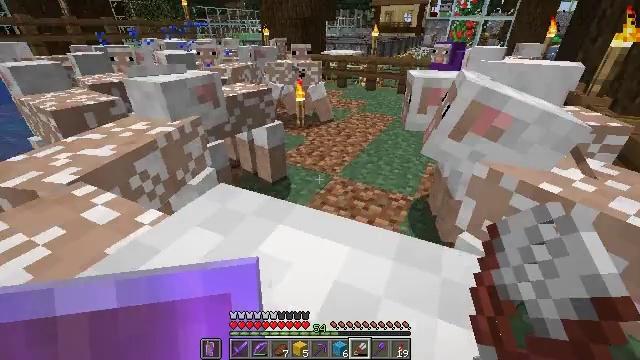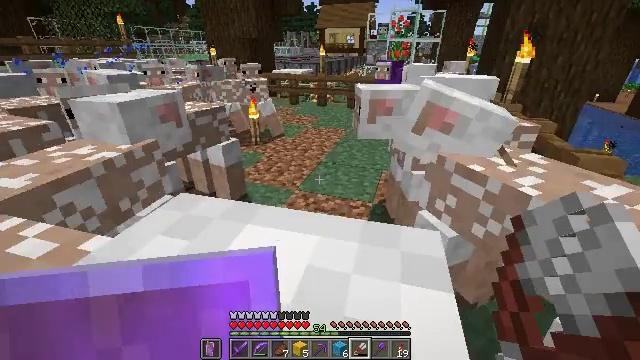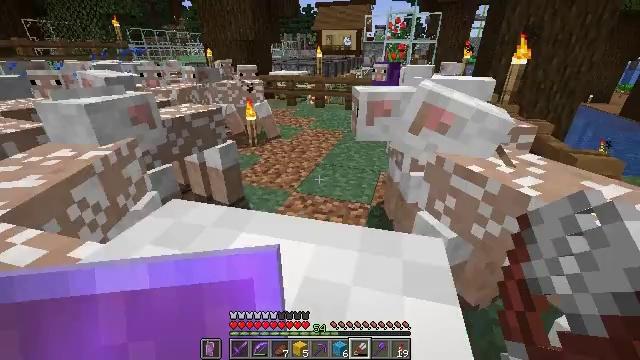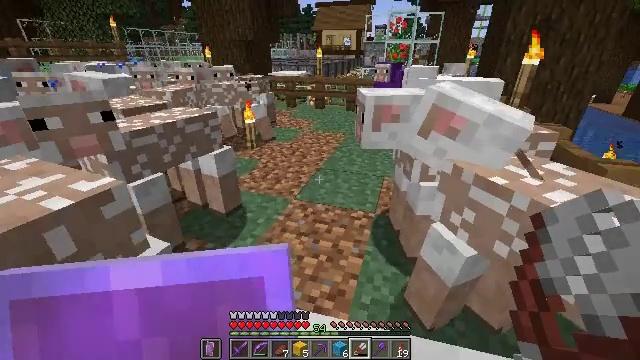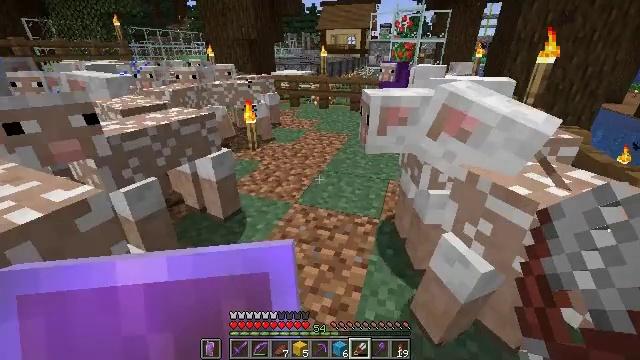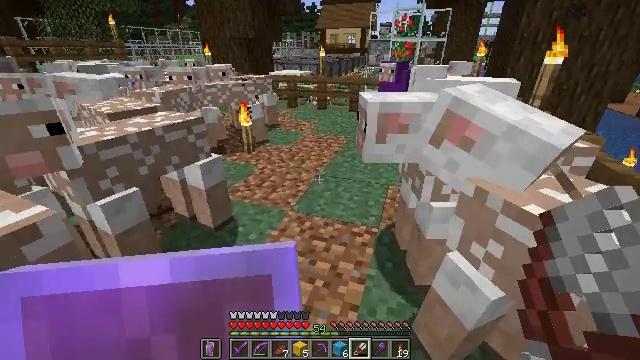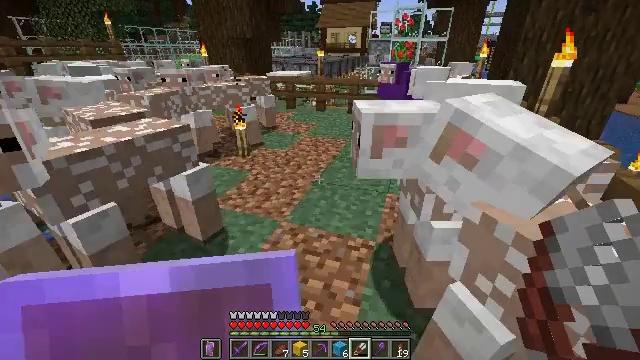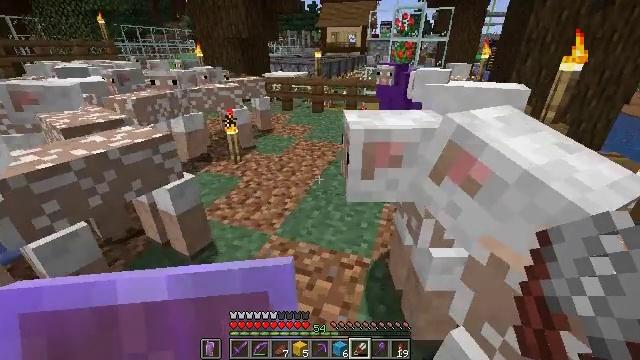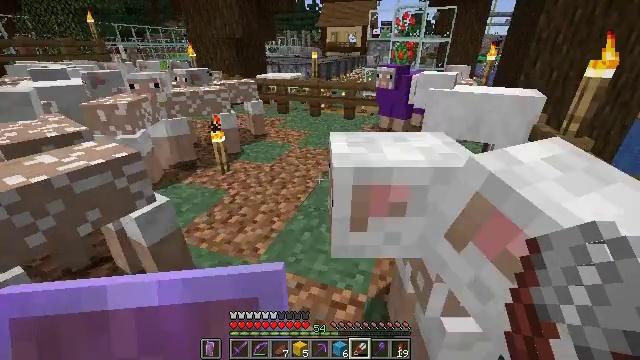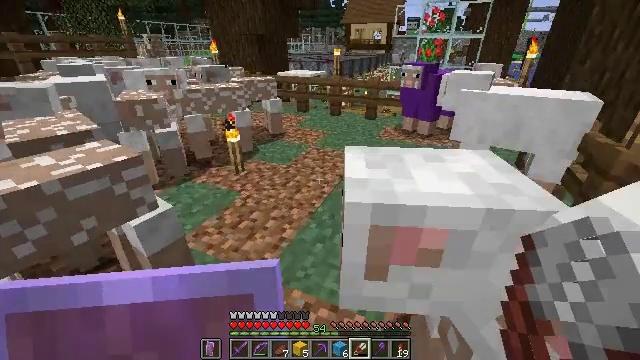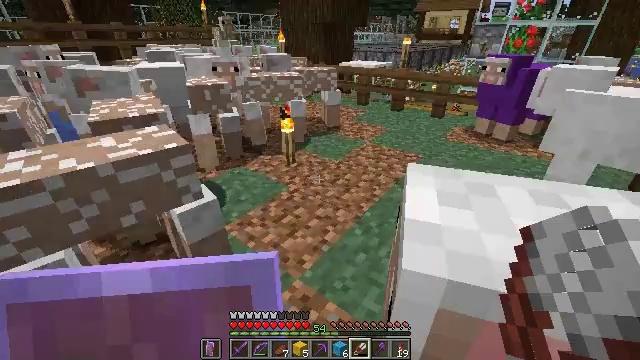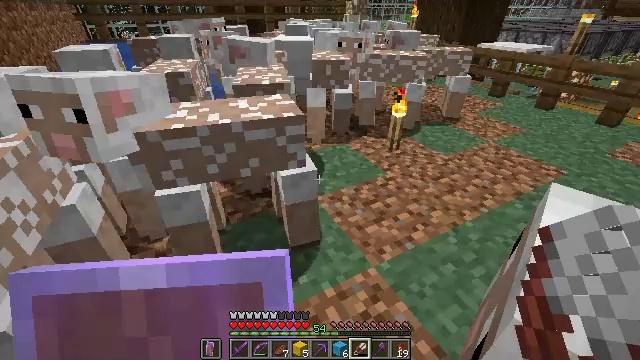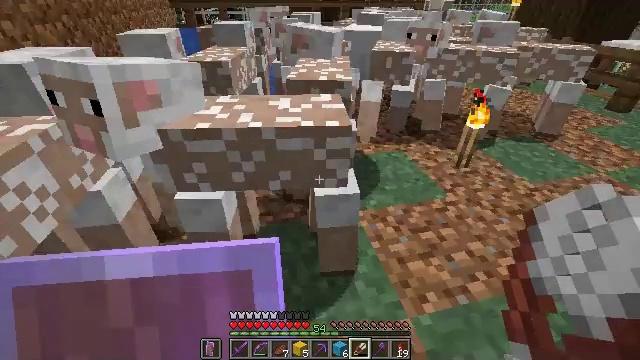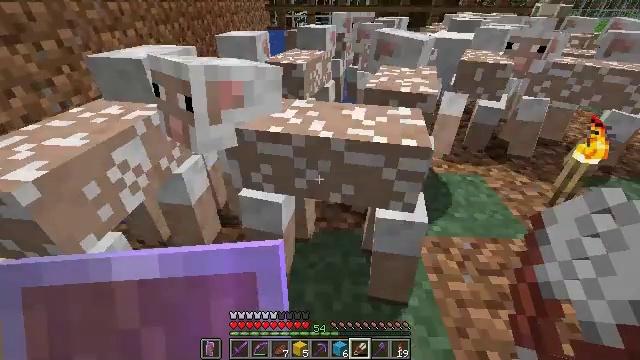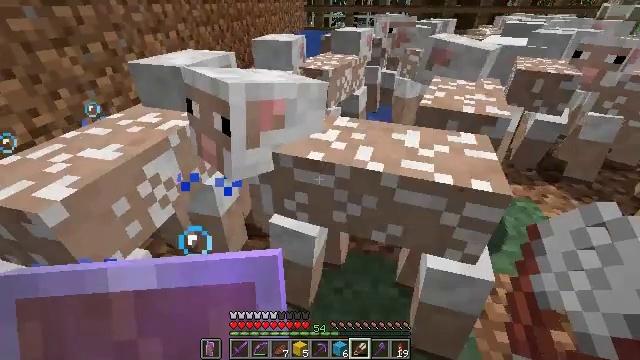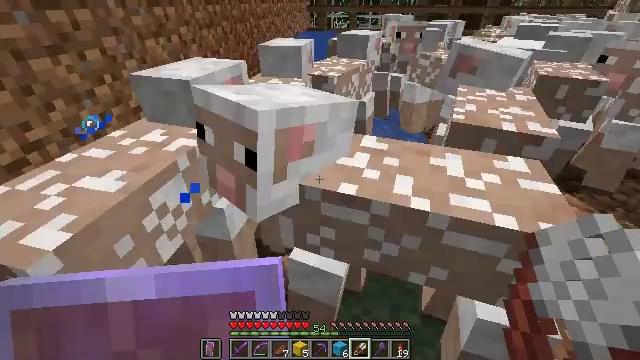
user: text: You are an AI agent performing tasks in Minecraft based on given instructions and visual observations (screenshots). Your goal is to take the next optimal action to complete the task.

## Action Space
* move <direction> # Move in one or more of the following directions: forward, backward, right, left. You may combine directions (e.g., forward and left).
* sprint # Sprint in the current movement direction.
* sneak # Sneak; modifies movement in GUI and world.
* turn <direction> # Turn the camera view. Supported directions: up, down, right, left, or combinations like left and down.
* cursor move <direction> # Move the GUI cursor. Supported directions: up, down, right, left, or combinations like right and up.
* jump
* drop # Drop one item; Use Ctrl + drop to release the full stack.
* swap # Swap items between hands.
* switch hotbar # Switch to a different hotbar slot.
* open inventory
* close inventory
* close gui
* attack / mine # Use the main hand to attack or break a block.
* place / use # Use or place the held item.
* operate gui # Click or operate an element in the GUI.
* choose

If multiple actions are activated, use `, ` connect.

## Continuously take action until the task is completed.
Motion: motion action
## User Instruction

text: Kill mobs.
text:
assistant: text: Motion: turn right and up
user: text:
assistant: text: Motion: move forward
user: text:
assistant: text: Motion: move forward
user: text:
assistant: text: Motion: move forward
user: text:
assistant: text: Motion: move forward
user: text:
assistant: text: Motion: move forward
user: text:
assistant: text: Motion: move forward
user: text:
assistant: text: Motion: move forward
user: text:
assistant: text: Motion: move forward, turn left
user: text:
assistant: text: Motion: move forward, turn left and down
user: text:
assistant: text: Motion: move forward, turn left and down
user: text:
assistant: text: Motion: move forward, turn left and down
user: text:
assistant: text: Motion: move forward and move left, turn left
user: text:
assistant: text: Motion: move forward and move left, turn left
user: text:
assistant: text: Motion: move forward and move left
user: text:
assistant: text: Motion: move forward and move left
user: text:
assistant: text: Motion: move forward and move left, turn right
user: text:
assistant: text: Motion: move forward and move left, turn right
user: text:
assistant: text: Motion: move forward and move left, turn right
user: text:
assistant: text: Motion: move forward, turn right
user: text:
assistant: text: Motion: move forward, turn right
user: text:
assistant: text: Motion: move forward
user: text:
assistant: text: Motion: move forward
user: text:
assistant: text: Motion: move forward, turn right
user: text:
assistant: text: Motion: move forward, turn right
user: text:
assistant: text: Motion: move forward, turn right
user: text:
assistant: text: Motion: move forward, turn right
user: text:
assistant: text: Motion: move forward, turn right
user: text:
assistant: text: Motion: move forward, turn right
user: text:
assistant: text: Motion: move forward, turn right